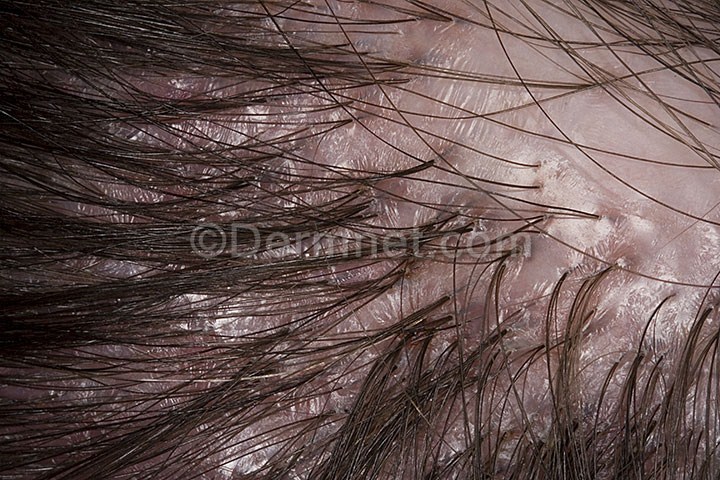
Disease: Hair Loss Photos Alopecia and other Hair Diseases